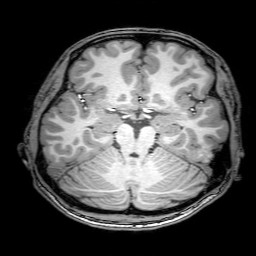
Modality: T1w
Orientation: coronal
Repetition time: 0.00828 s
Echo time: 0.00388 s